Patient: sex M, age 48
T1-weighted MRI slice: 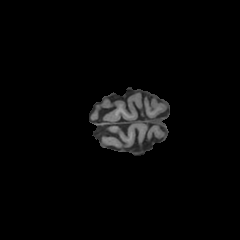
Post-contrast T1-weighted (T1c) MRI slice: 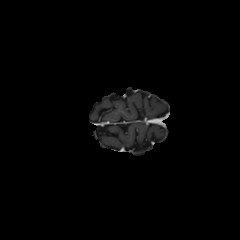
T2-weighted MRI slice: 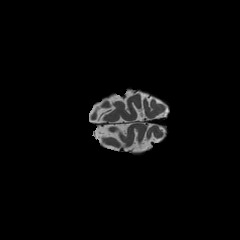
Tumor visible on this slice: no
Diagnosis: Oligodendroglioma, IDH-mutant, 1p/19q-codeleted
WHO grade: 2